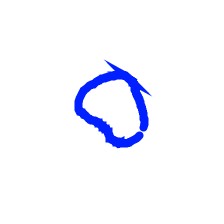
Shape: circle